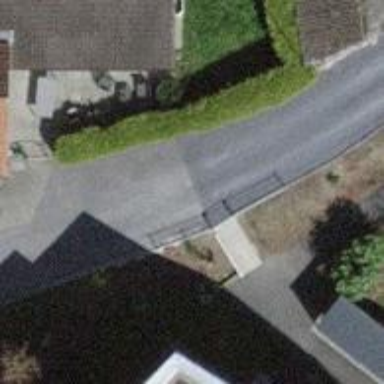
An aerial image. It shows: Set of steps on the road.